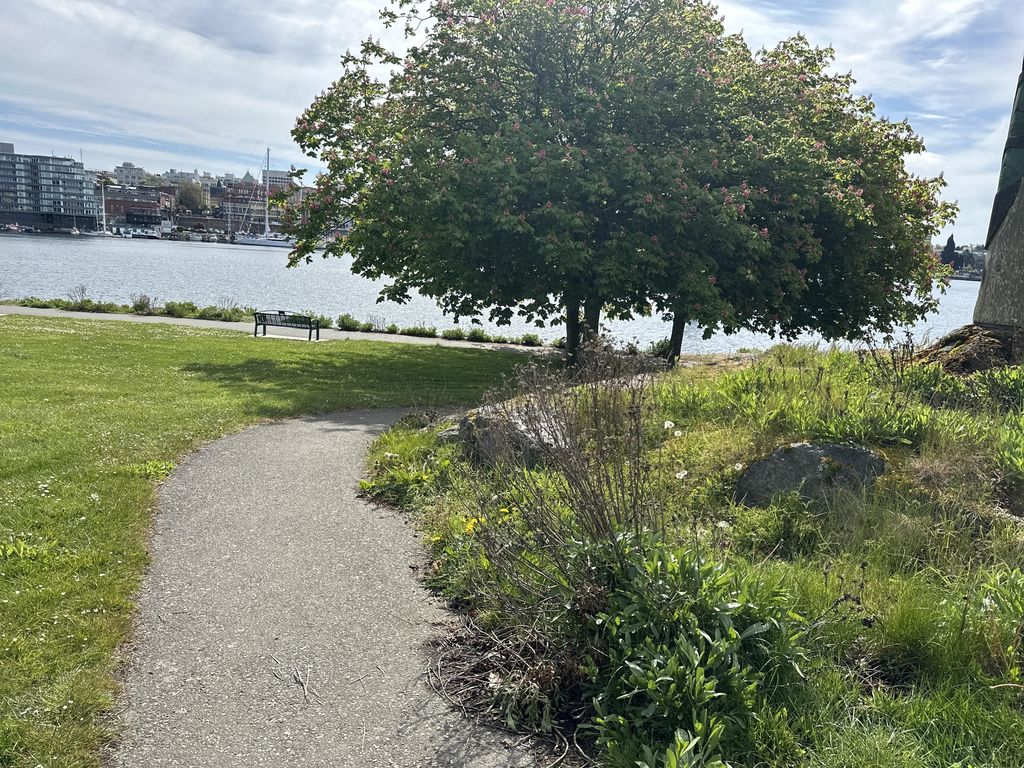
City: victoria